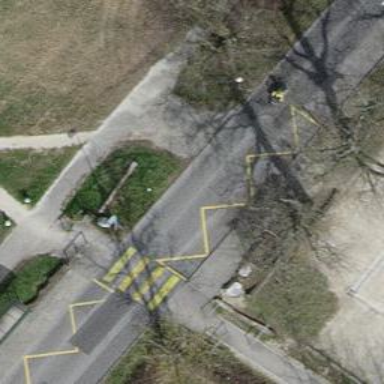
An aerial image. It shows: Bus stop equipped with public transport stop position.